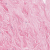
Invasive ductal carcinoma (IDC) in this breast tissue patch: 0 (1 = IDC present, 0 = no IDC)